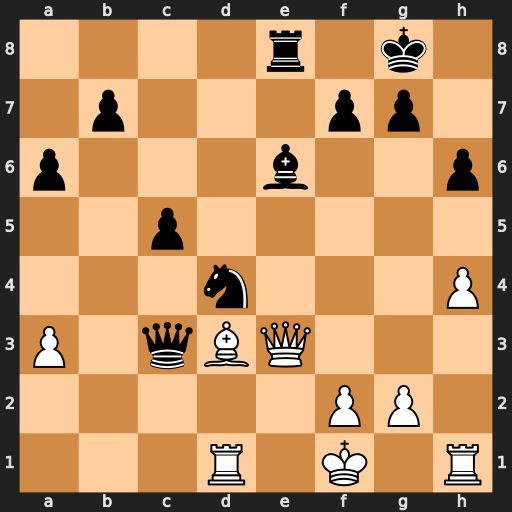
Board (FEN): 4r1k1/1p3pp1/p3b2p/2p5/3n3P/P1qBQ3/5PP1/3R1K1R
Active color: w
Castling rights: -
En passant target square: -
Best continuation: Bh7+ Kxh7 Qxc3